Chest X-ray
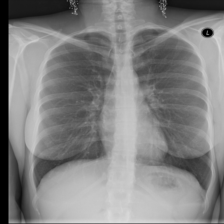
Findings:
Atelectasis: negative
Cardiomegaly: negative
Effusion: negative
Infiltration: negative
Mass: negative
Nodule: negative
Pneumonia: negative
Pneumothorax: negative
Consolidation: negative
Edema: negative
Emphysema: negative
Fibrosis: negative
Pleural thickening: negative
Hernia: negative